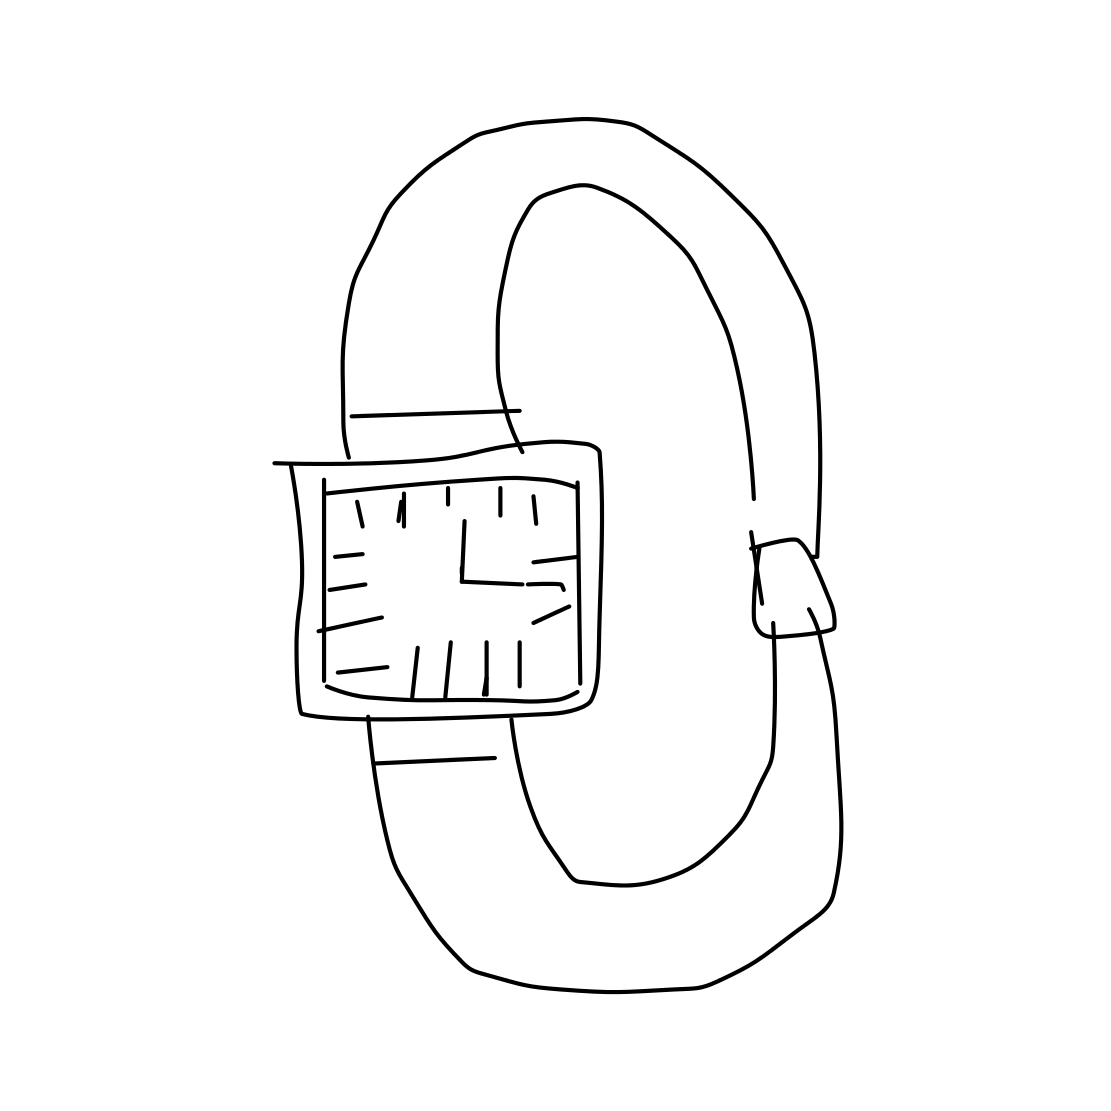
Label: wrist-watch